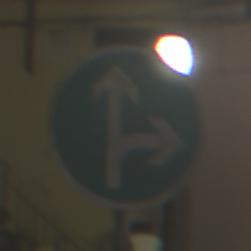
Verkehrszeichen: VorgeschriebeneFahrtrichtungGeradeausOderRechts
Umgebung: Outdoor, Urban
Tageszeit: Night
Wetter: PartlyCloudy
Licht: Artificial
Jahreszeit: NotSpecified
Kontrast: HighContrast